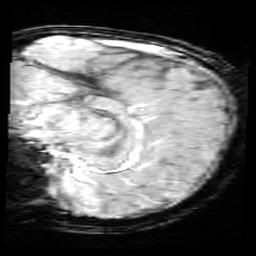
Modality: SWI
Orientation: sagittal
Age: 9
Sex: female
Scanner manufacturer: siemens
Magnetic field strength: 3 T
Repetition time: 0.027 s
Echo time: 0.02 s